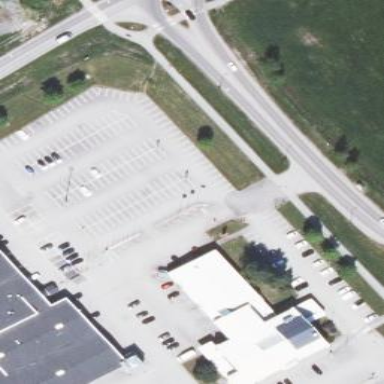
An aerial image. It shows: Parking space with surface parking facilities.